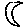
Label: moon